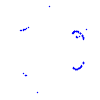
Particle: kaon